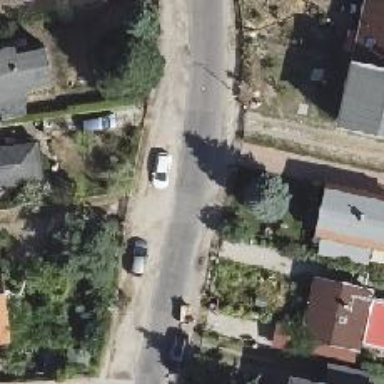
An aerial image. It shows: Residential road with asphalt surface and sidewalk on the left side.